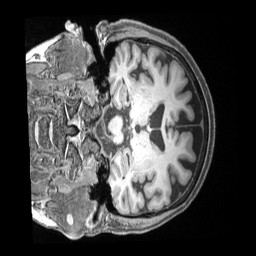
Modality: T1w
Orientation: coronal
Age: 72
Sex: female
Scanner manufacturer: siemens
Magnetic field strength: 3 T
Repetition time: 2.5 s
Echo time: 0.00222 s